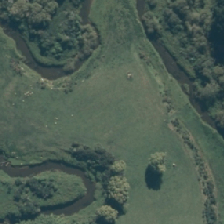
Land cover: urban_parkland